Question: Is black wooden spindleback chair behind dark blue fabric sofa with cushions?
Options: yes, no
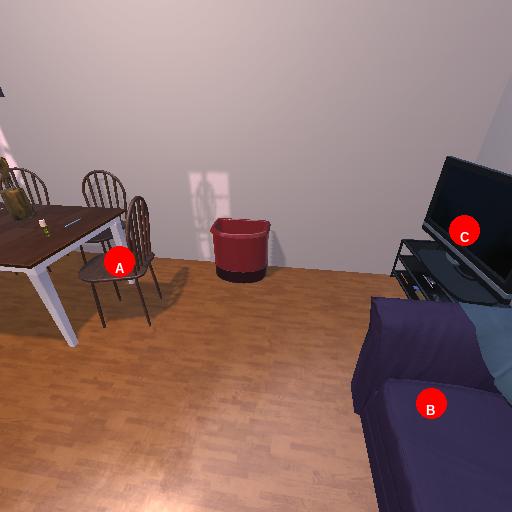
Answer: yes